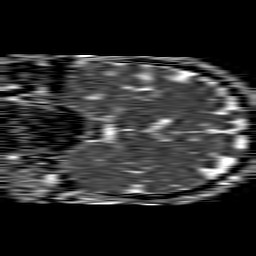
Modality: ADC
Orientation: coronal
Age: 48
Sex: male
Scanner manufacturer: philips
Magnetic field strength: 1.5 T
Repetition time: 4.6 s
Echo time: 0.08941 s